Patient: sex M, age 60
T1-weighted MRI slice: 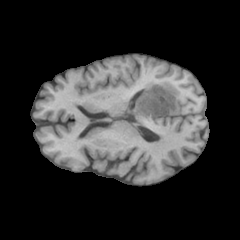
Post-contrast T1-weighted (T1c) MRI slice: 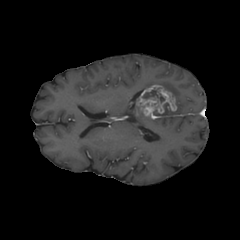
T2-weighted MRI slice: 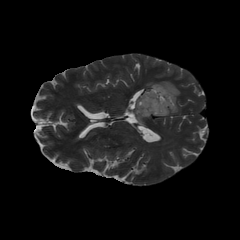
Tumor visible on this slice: yes
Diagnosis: Glioblastoma, IDH-wildtype
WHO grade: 4